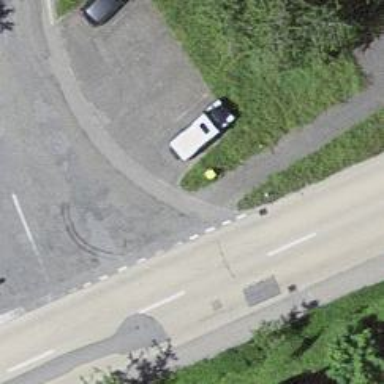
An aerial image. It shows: Post box.